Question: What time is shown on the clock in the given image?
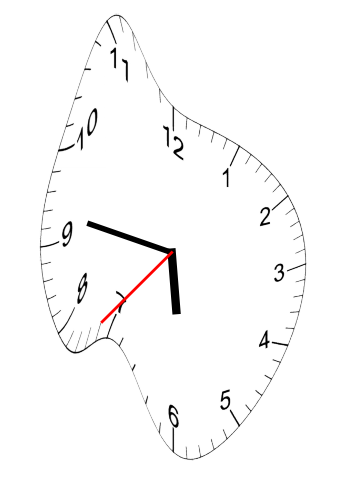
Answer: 05:46:37